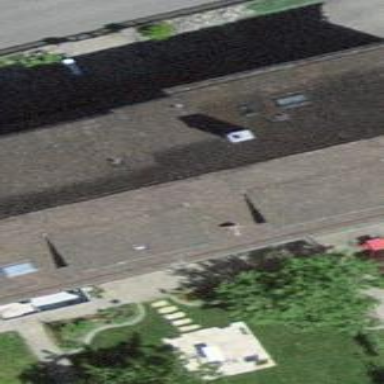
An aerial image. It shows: Building with roof made of roof tiles.